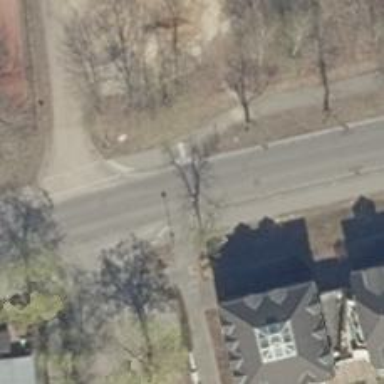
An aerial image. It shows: Unmarked crossing on the road.